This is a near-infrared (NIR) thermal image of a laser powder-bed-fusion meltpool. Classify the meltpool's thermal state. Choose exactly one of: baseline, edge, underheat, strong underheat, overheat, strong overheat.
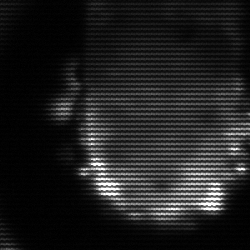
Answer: baseline